Question: I have a C# project that I've written using the .NET 4 framework, I've created an installation project using the setup wizard within the solution, the problem is that once the program is installed and I launch it, a dialog appears saying that the program is being configured and then starts the program, why is this? Is it necessary? How can i prevent this from appearing or happening altogether?

I installed my application and launched the application from the .exe created in Program Files and a config window didn't appear and the app launched normally! How do i create a link to this shortcut without it showing the windows shown above? As i need to place a shortcut to the users startup folder.
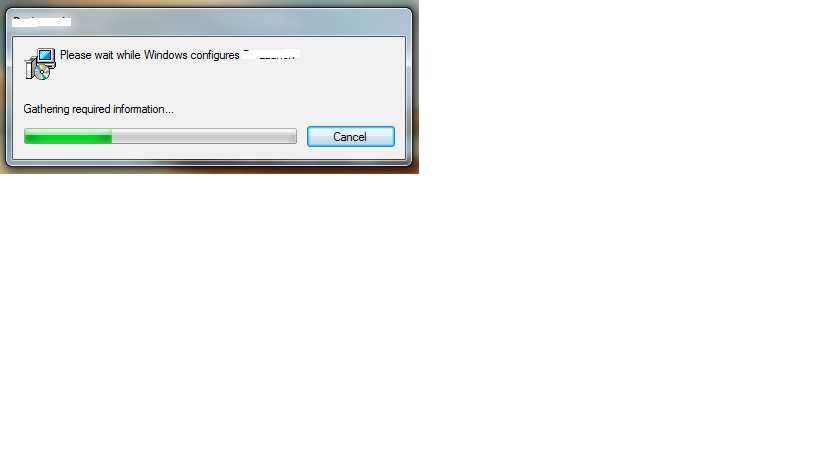
Answer: This happens because Windows Installer detects missing resources. For example, some of the installed files were moved/removed/renamed or were installed per-user for another user account.
Here is an article with more details: <URL>
You can use Event Viewer to determine which resource is causing this, like explained in the article I mentioned.